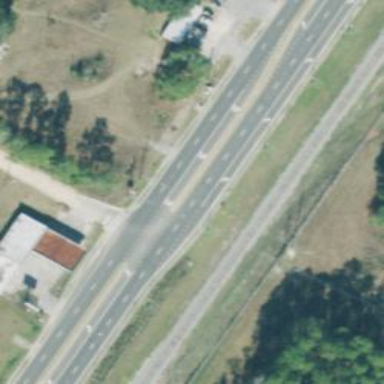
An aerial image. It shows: Asphalt road classified as primary highway.